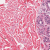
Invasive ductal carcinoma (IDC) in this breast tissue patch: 0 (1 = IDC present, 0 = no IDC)